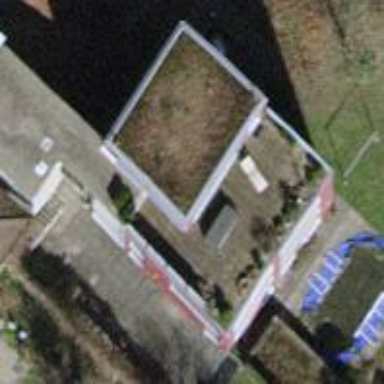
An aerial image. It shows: Garage building.